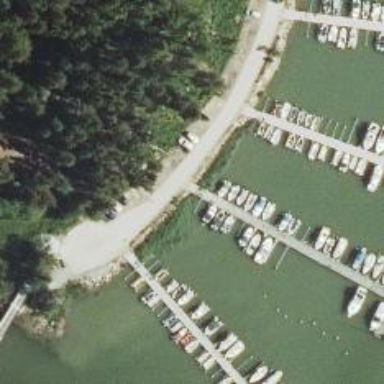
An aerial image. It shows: Pier with mooring facilities.